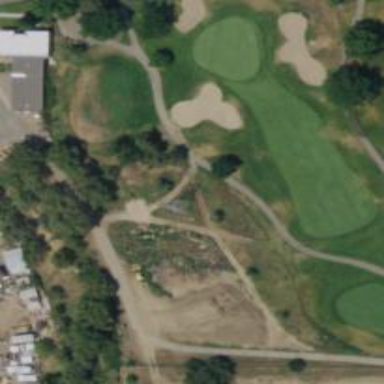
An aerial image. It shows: Well-maintained grassy golf fairway for the sport of golf.